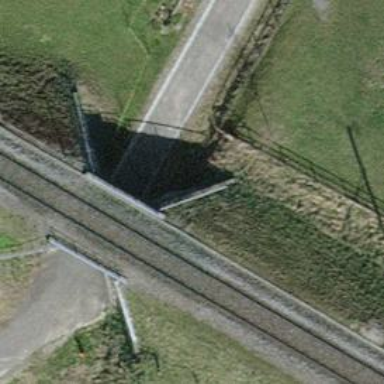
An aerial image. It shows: Single-track railway with electrified contact lines.